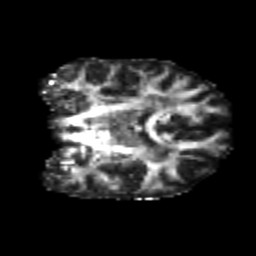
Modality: FA
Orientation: coronal
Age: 26
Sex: female
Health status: healthy
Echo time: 0.074 s